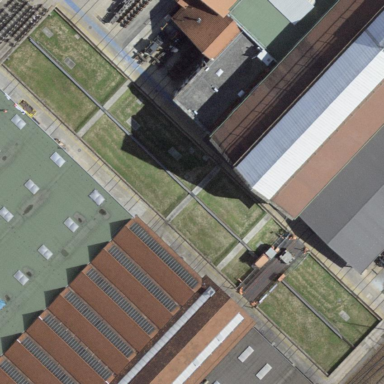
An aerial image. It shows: Traverser railway in service yard.